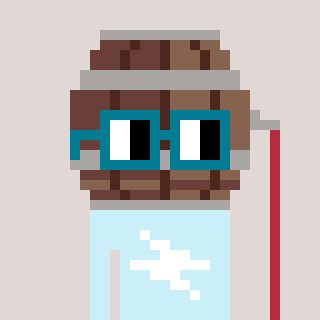
a pixel art character with square dark green glasses, a wine barrel-shaped head and a cold-colored body on a warm background